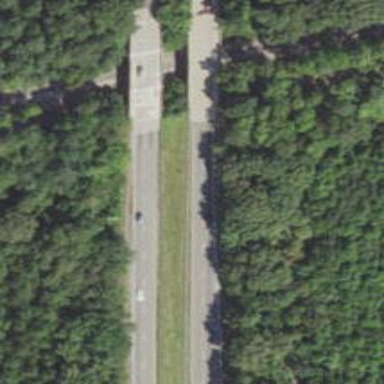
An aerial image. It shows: Motorway bridge.